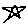
Label: star